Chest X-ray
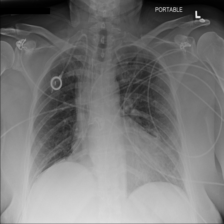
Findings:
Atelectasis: negative
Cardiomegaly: negative
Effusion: negative
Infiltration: negative
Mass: negative
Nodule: negative
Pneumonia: negative
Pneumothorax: negative
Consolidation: negative
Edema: negative
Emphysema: positive
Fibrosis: negative
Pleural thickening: negative
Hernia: negative